Question: I have this calendar with the current date highlighted. I would like to highlight the previous week, today is 30/03/2015 so the dates highlighted would be from 23 to 29. The script works fine if I choose dates from the first column (Mon) but fails when I'm clicking on let's say 26, I get dates from 19 to 25 instead of 16 to 22. Any thoughts?
'''
if(isset($_GET['day'])) {
for ($i = -7; $i < 0; $i++) {
print date('Y-m-d', strtotime(str_replace('-','/', $_GET['day'])) + $i * 86400) . "<br />";
}
}
'''
And here's the calendar

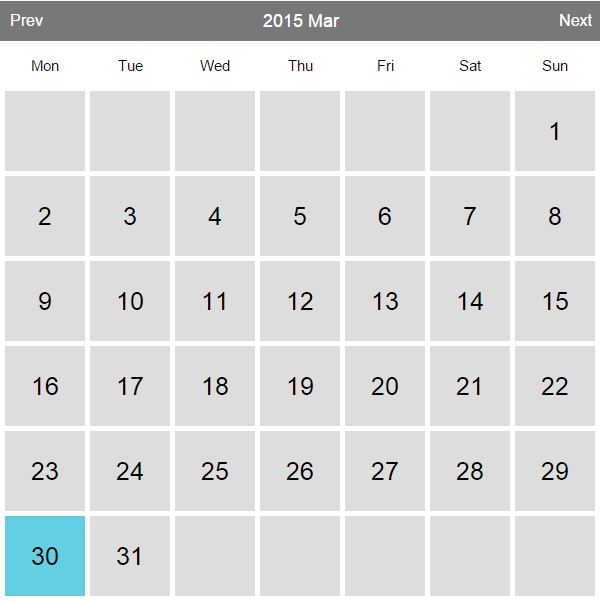
Answer: I'd figure out the first Monday of the week you're after then output the dates from there. Your script currently doesn't account for where in the week you are it just outputs the previous 7 days.
'''
if(!empty($_GET['day'])){
$int = strtotime($_GET['day']);
$firstmonday = strtotime('monday last week', $int);
for($i = 0; $i < 7; $i++) {
echo date('Y-m-d', $firstmonday + (86400 * $i)) . "<br />";
}
}
'''
Since sunday is a special case lets check if the requested date is one.
'''
if(!empty($_GET['day'])){
$int = strtotime($_GET['day']);
$interval = (date('N', $int) == 7) ? '-2 week' : '-1 week';
$firstmonday = strtotime($interval, $int);
for($i = 1; $i < 8; $i++) {
echo date('Y-m-d', $firstmonday + (86400 * $i)) . "<br />";
}
}
'''